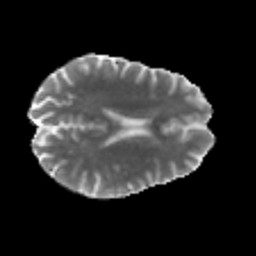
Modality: MD
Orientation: axial
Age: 50
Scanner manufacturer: philips
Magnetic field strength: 3 T
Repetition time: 8.6 s
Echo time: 0.127 s